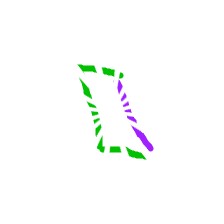
Shape: parallelogram